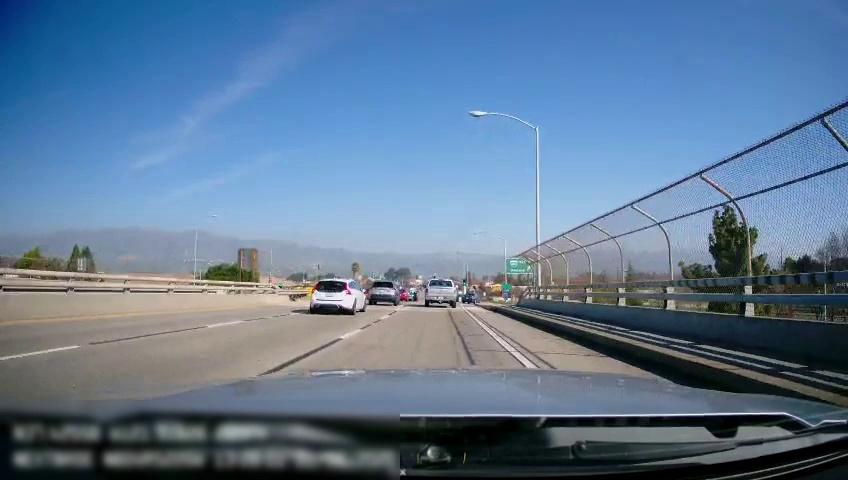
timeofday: Day
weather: Sunny
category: Drivable Space
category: Vehicles | SUV
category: Vehicles | Truck
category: Vehicles | SUV
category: Vehicles | Car
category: Vehicles | Car
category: Lanes | Current Lane
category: Lanes | Current Lane
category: Lanes | Opposite Lane
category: Traffic | Signs